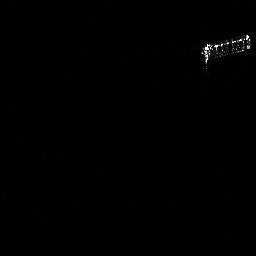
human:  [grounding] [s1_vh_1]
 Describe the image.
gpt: In the satellite image, there is  <ref>1 large ship </ref> <box>[[76, 12, 98, 27, 0]]</box> located at top right.